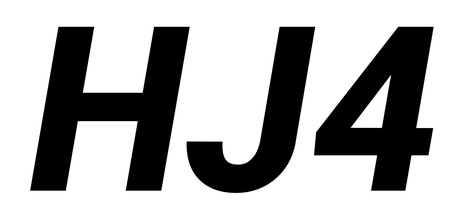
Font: Roboto-Italic_ExtraBold_Italic